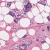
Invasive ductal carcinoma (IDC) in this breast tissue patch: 1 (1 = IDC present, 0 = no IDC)